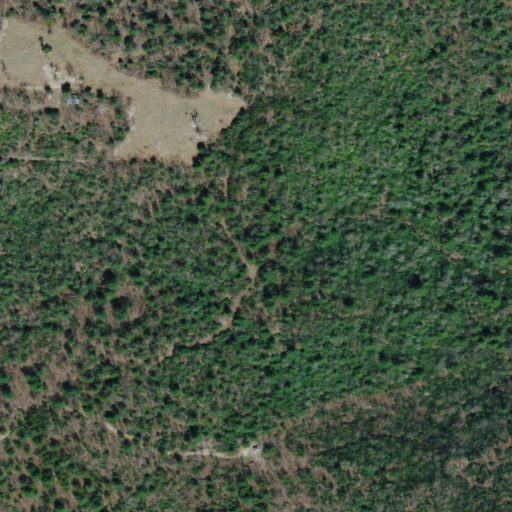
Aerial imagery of ridge(s) in Tennessee named Doctors Ridge containing mixed forest, evergreen forest, grassland, and deciduous forest